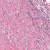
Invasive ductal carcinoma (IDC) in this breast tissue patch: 0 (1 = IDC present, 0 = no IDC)